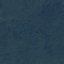
Land use / land cover class: Forest